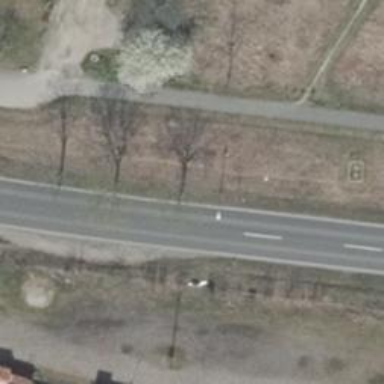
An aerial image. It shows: Secondary road with asphalt surface.